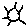
Label: sun